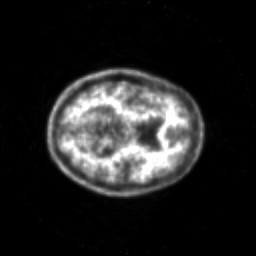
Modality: PET
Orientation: axial
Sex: male
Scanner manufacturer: siemens